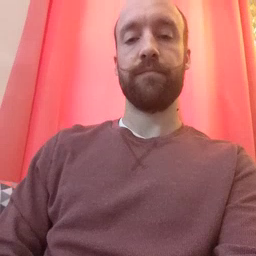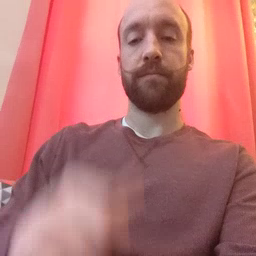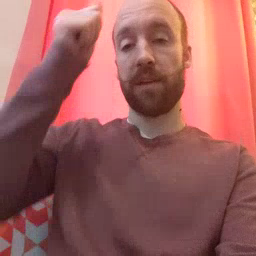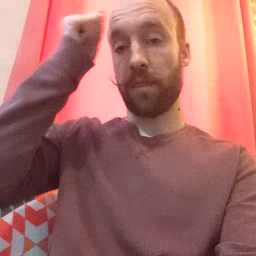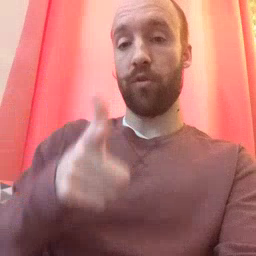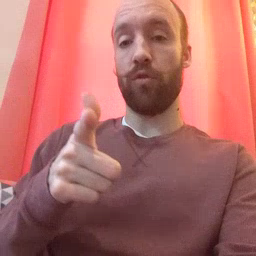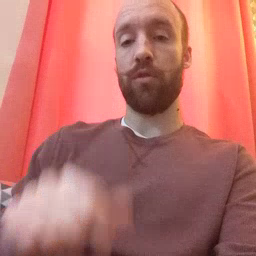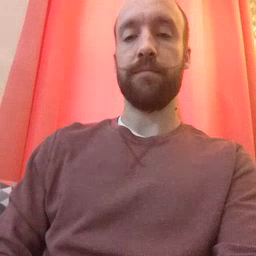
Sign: brother